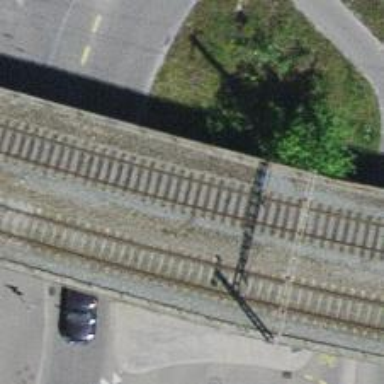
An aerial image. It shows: Single-track railway bridge with contact lines for electrification.